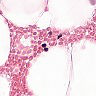
Metastatic tissue present: no